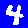
Digit: 4